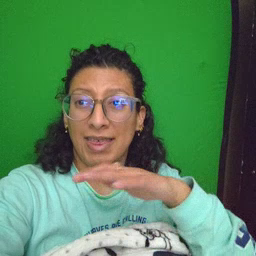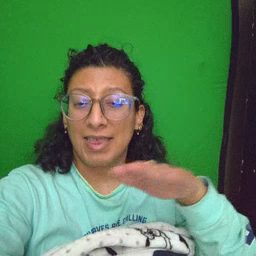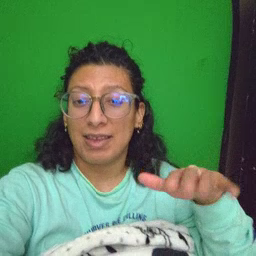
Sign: clean